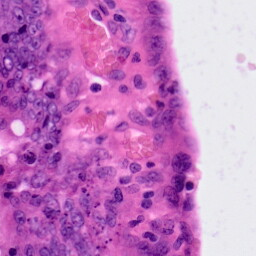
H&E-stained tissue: Colon